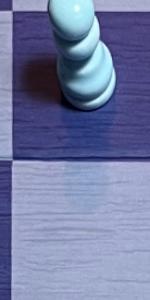
Label: Empty